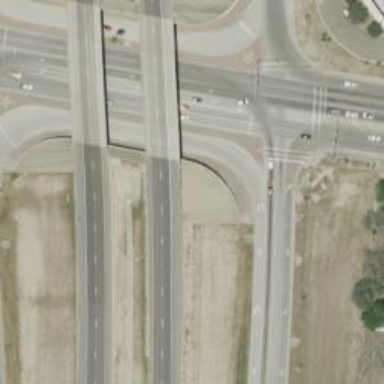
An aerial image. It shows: Secondary link road with turnaround junction.